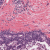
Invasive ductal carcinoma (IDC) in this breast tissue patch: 0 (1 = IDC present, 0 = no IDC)